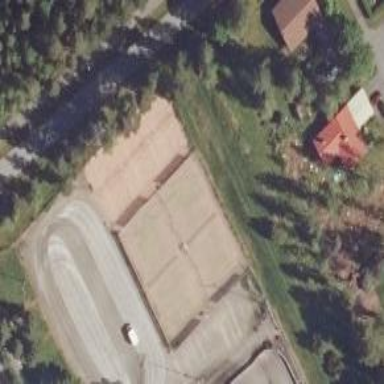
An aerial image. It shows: Volleyball pitch for leisure sports activities.